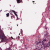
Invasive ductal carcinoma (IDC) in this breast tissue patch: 0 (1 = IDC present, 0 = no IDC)